Question: Leaflet is because I can see all of its elements in the DOM, but nothing else comes to life. All I see is gray.
The only way I can get map tiles to appear is if I delete the position:absolute on the map container, but that creates a bunch of jumbled map tiles. I checked the GIT history to see if I accidentally changed a style, but no luck.
Here's the code initializing the map:
'''
// init everything on page show
$("#map").live('pageshow',function() {
if(window.localStorage.getItem("lat")!=undefined) { var lat = window.localStorage.getItem("lat")} else { var lat = '49.264'; }
if(window.localStorage.getItem("lng")!=undefined) { var lng = window.localStorage.getItem("lng")} else { var lng = '-123.123'; }
try {
var map = window.map
map = new L.Map('map-container');
var cloudmadeUrl = 'http://{s}.tile.cloudmade.com/006282296d334e66a593e55aca6b5ce0/54803/256/{z}/{x}/{y}.png';
var cloudmadeAttribution = 'Map Data ©️ 2011 OpenStreetMap';
var cloudmade = new L.TileLayer(cloudmadeUrl, {maxZoom: 18, attribution: cloudmadeAttribution});
map.setView(new L.LatLng(lat, lng), 12).addLayer(cloudmade);
map.invalidateSize();
} catch(e) {console.log(e)}
userMarkers[1] = new L.Marker( new L.LatLng( lat,lng ) , {icon: new iconUser, clickable: true} );
map.addLayer( userMarkers[1] );
});
'''
The environment includes jQuery mobile. Unfortunately, the console does not log any errors and the localStorage above indeed holds valid LatLng values when I inspect it.
A screenshot:

Any guesses?
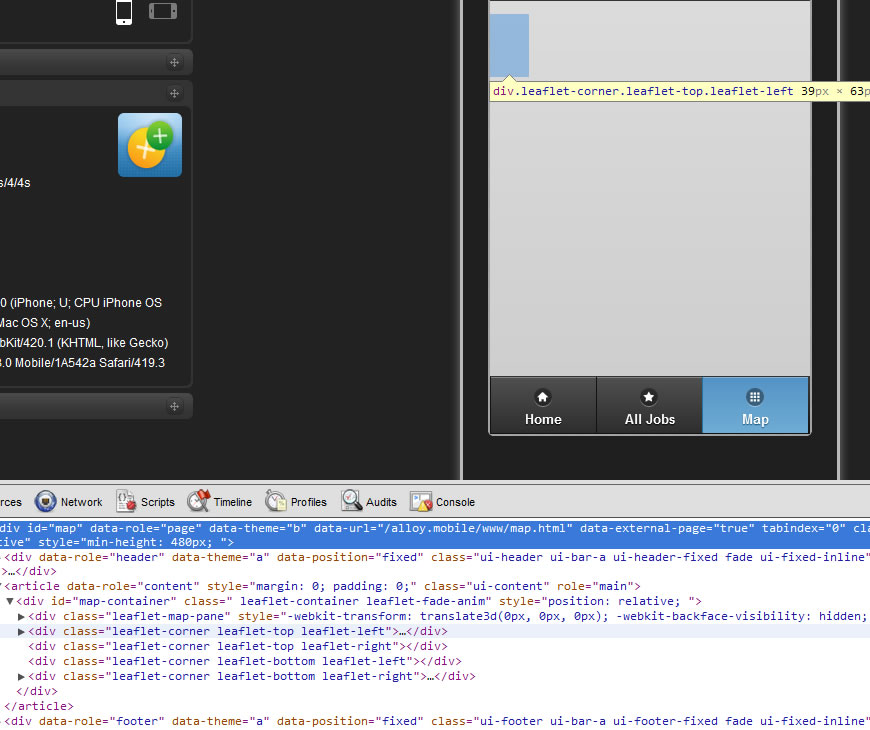
Answer: I'm not sure how the problem started, but to fix it I went and erased all map container styles and then declared:
'''
#map-container {
position:absolute;
top:0;
bottom:0;
left:0;
right:0;
margin: 0;
padding: 0;
}
'''
And now the problem is fixed. I've never used such styling before so I cannot speculate on how the problem started.